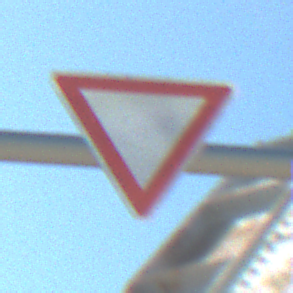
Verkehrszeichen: VorfahrtGewaehren
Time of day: MorningAfternoon
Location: Outdoor (Special)
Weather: Clear
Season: NotSpecified
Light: Natural